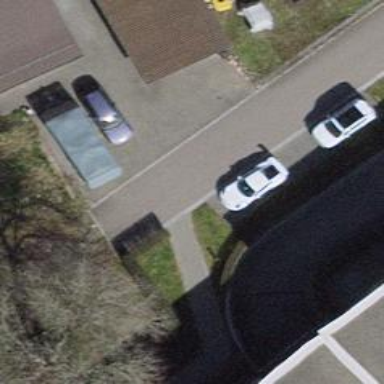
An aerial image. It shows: Paved driveway road for service vehicles.